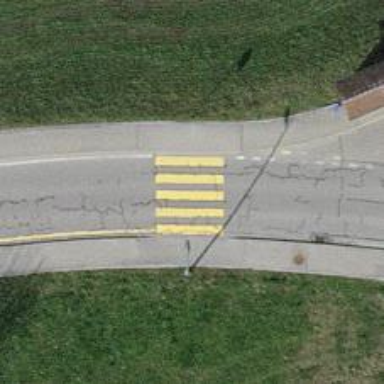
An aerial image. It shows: Marked zebra crossing on the road. The crossing is indicated by zebra markings.